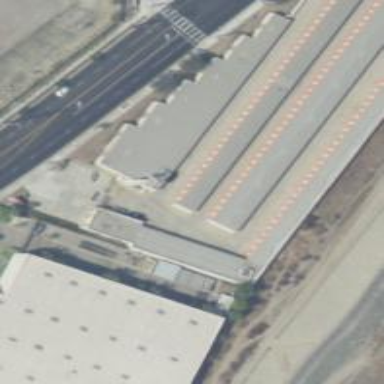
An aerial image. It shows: Warehouse building used for warehousing.